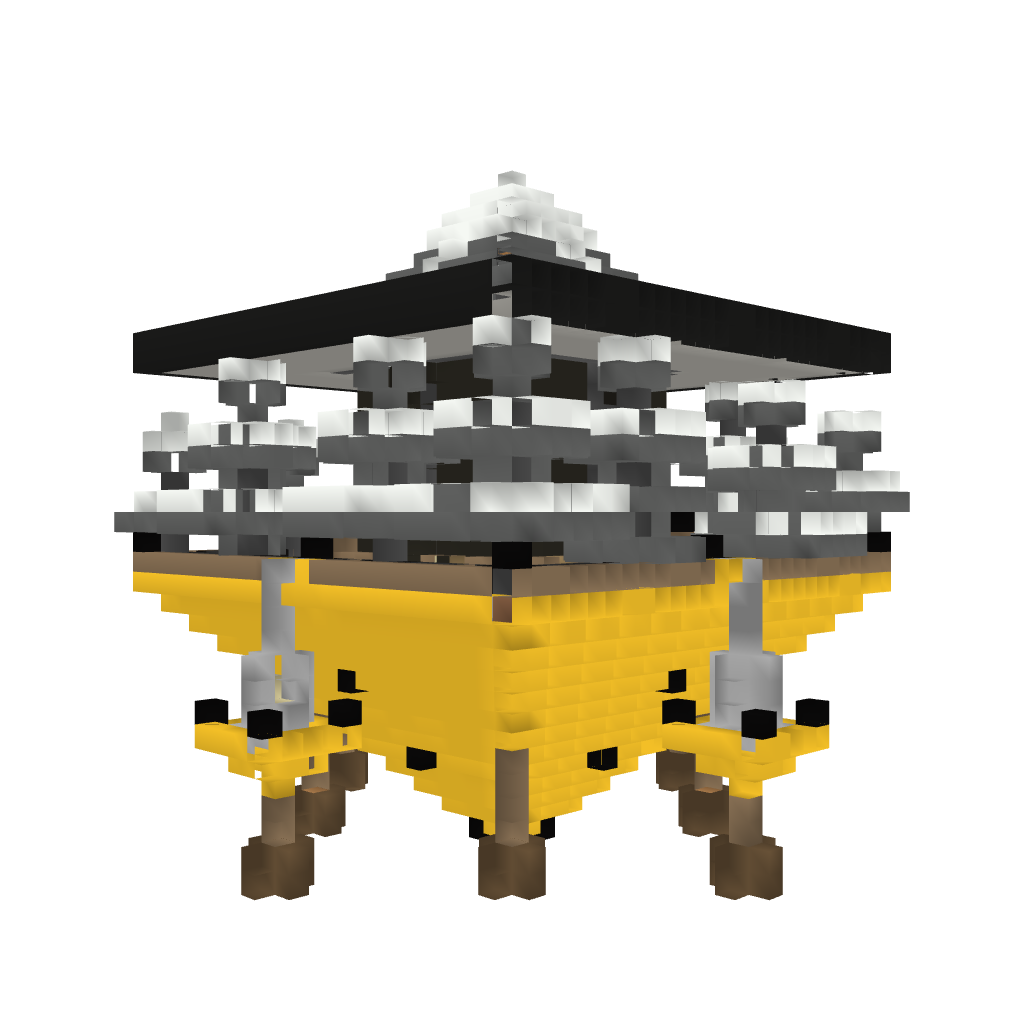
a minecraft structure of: Inverted Pyramid Nature Shrine